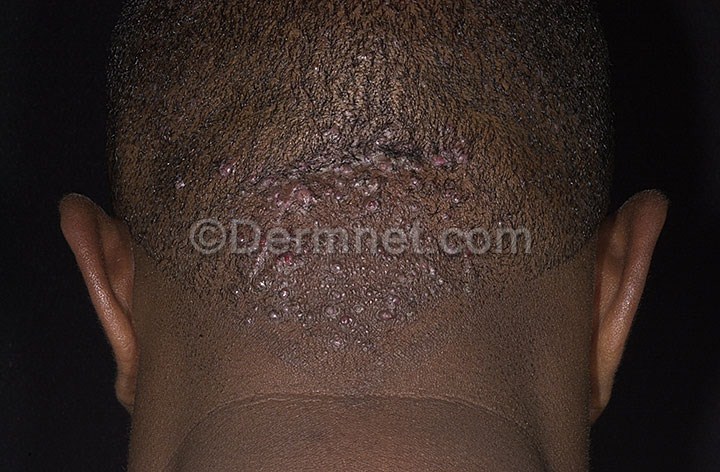
Disease: Hair Loss Photos Alopecia and other Hair Diseases